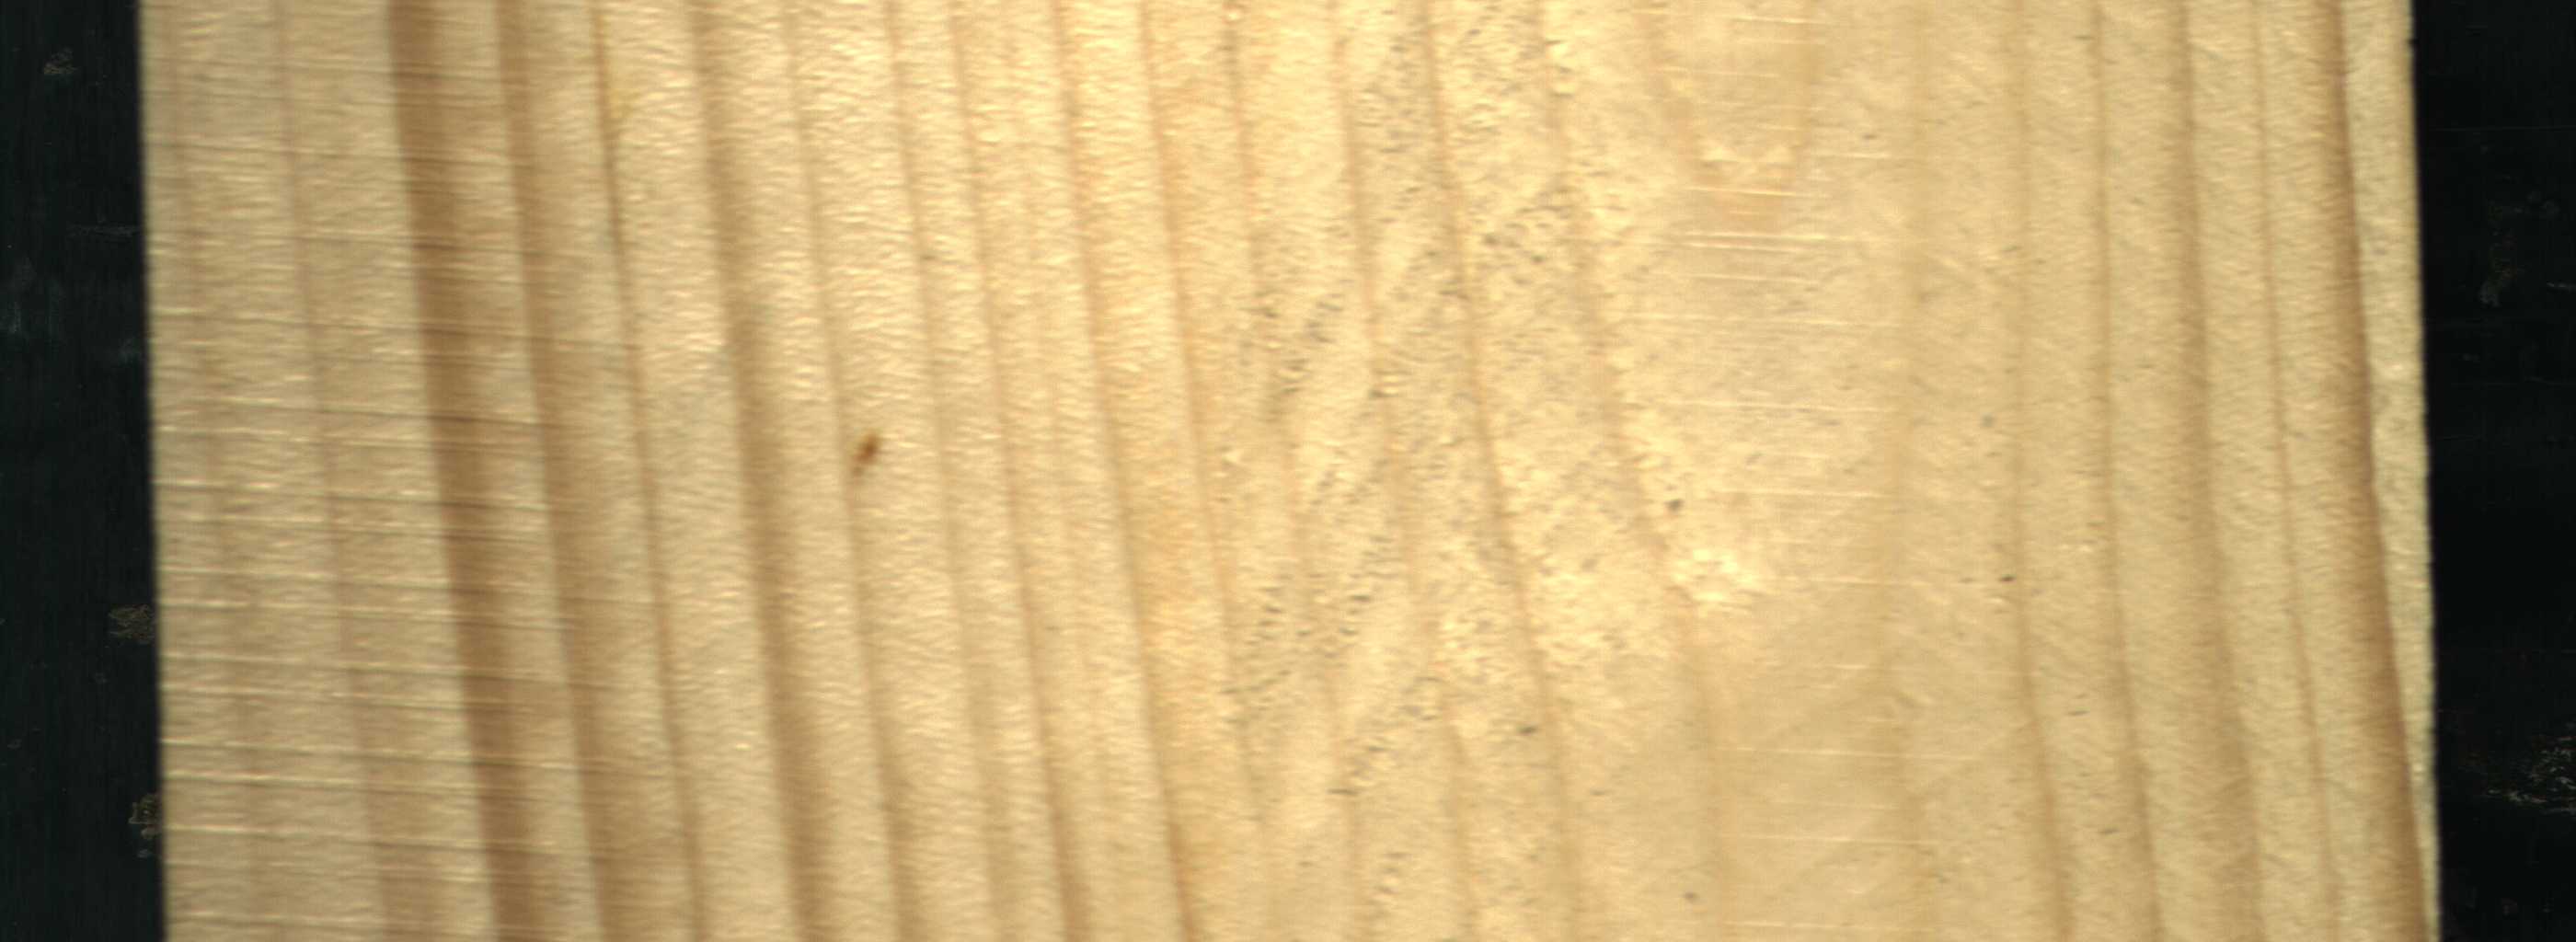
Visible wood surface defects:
resin